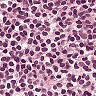
Metastatic tissue present: no